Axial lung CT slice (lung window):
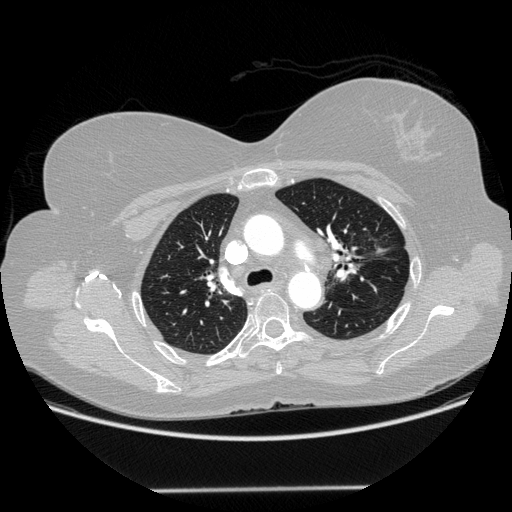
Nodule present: no